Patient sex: M
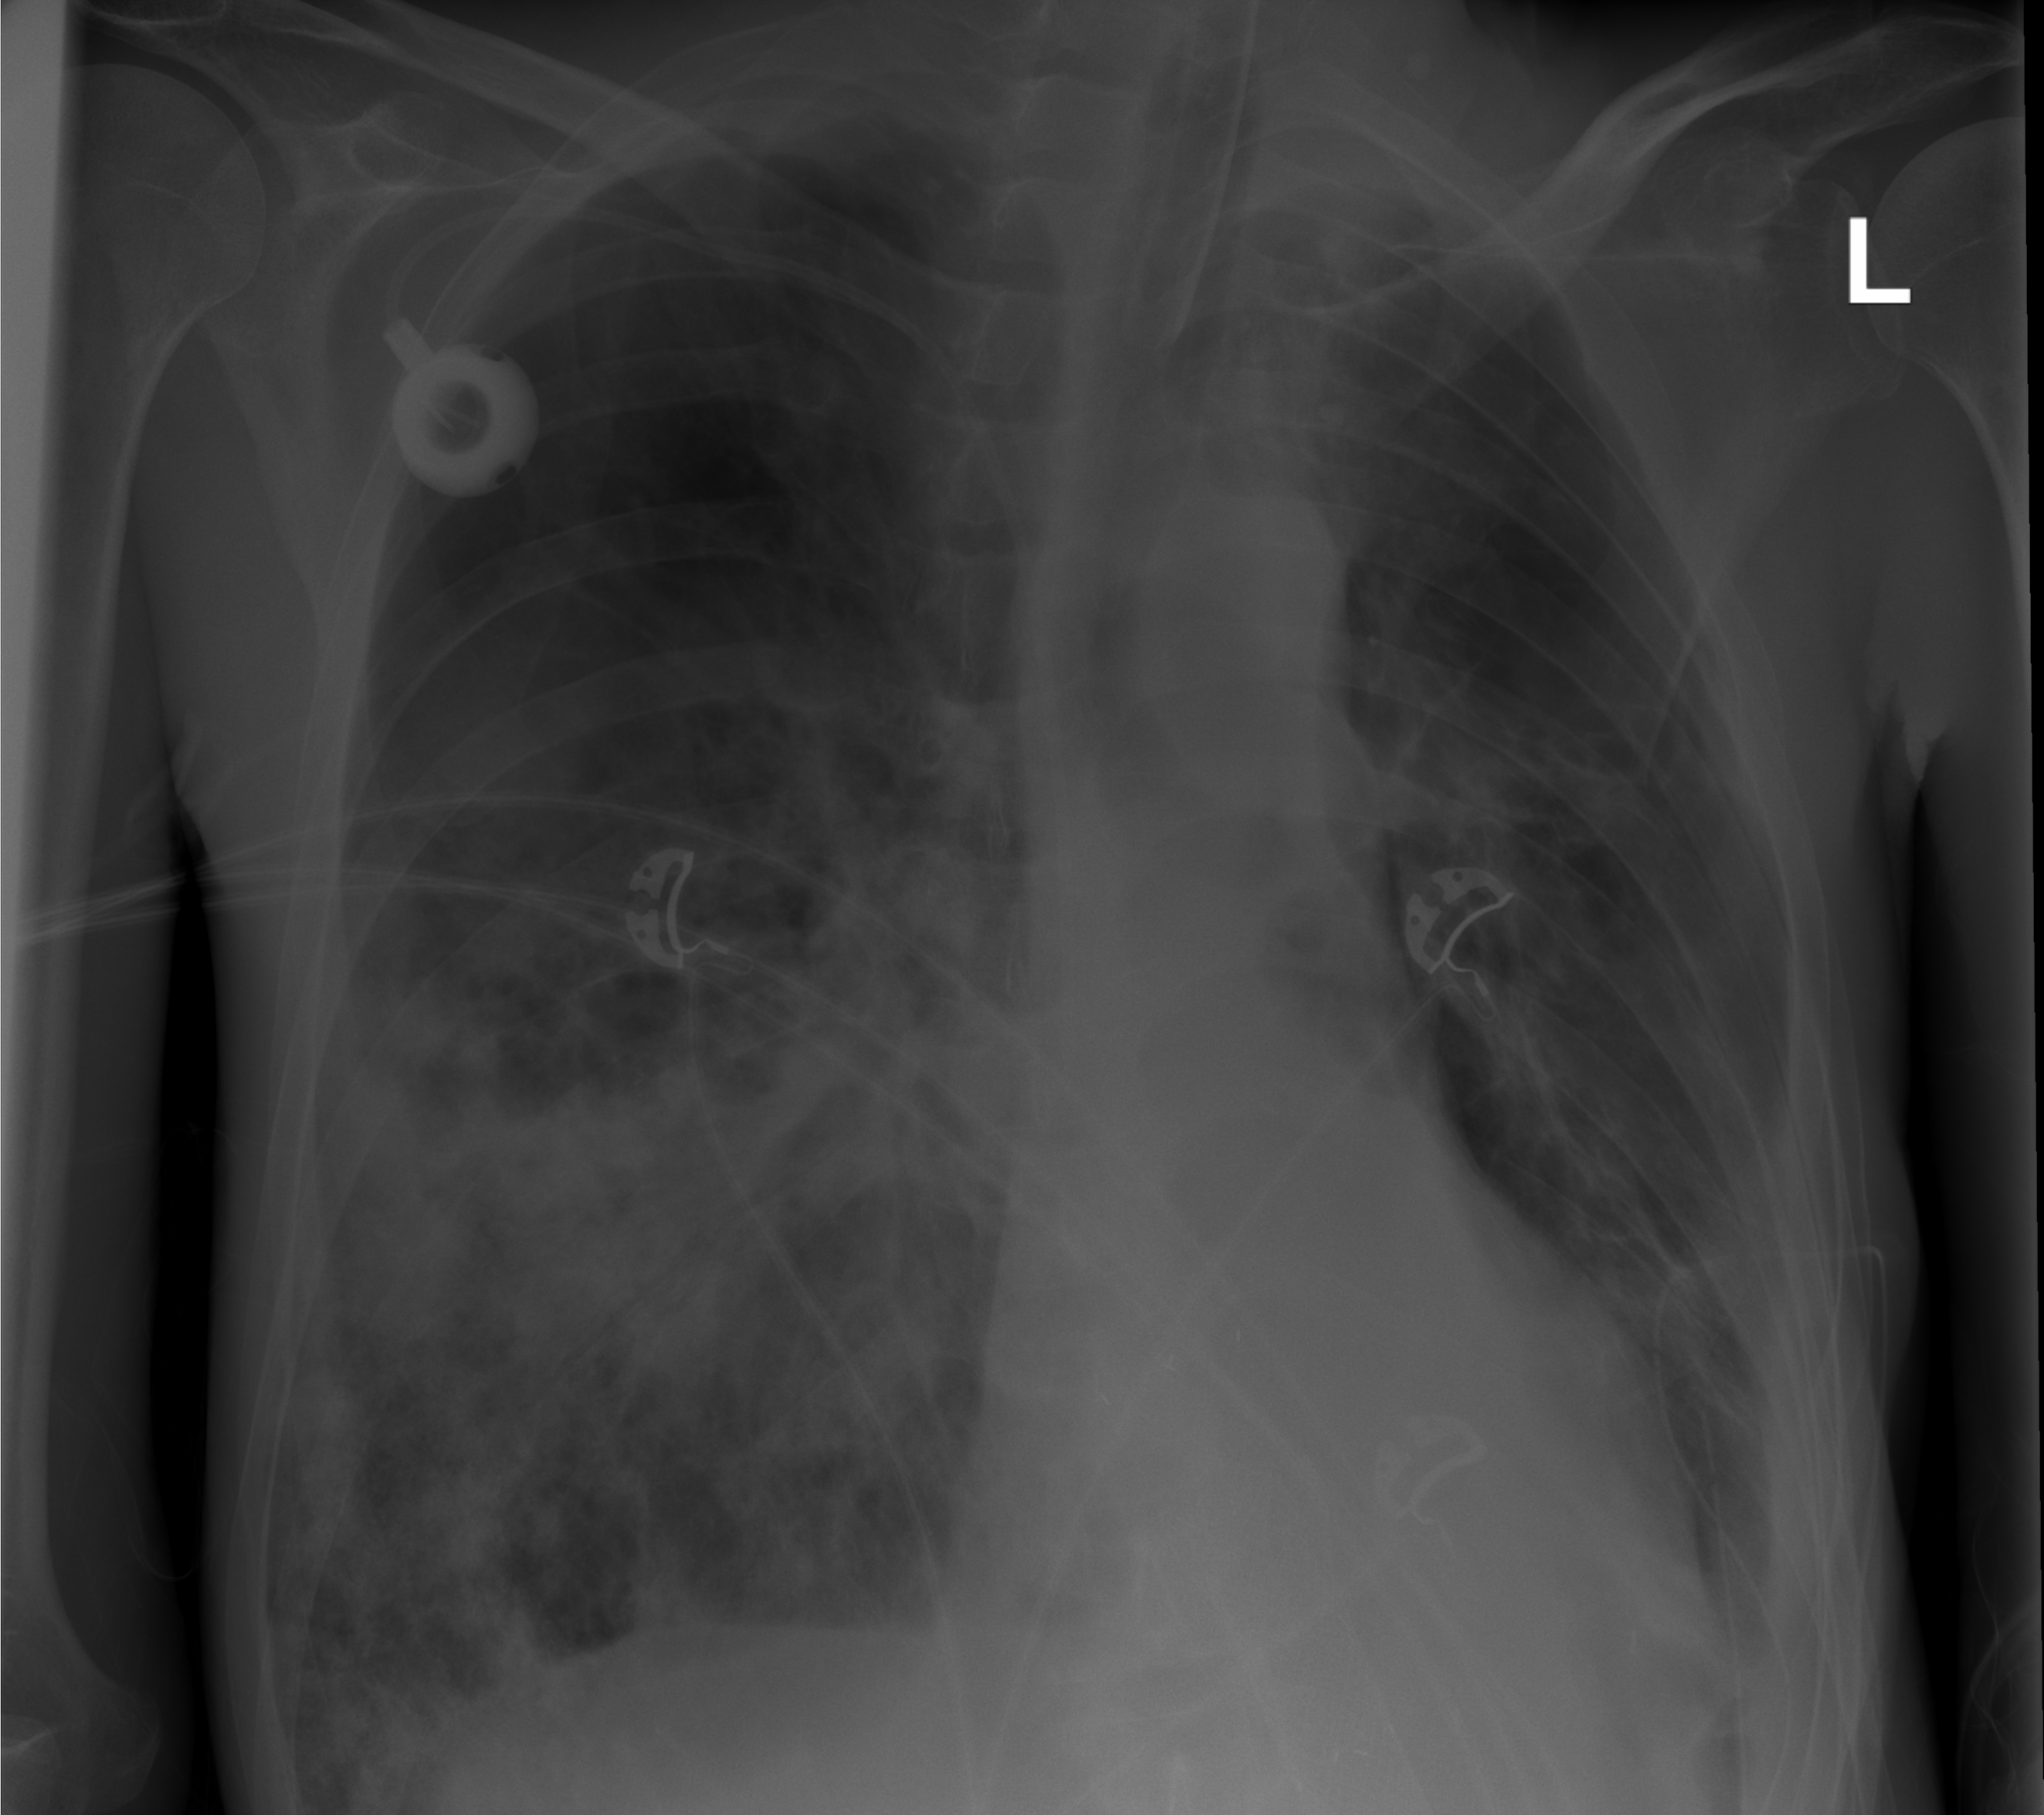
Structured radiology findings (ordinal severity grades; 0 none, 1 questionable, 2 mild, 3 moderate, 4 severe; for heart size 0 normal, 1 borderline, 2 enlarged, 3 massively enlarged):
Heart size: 0
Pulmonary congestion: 0
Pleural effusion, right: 0
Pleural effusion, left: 2
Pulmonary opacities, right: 3
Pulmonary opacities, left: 2
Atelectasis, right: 2
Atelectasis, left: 0